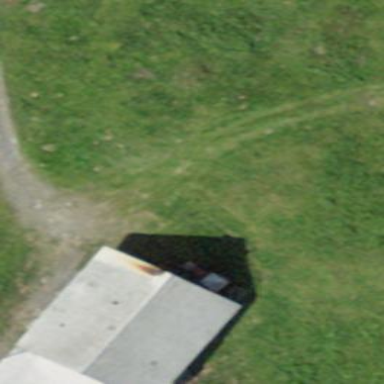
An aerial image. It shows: Farm building.